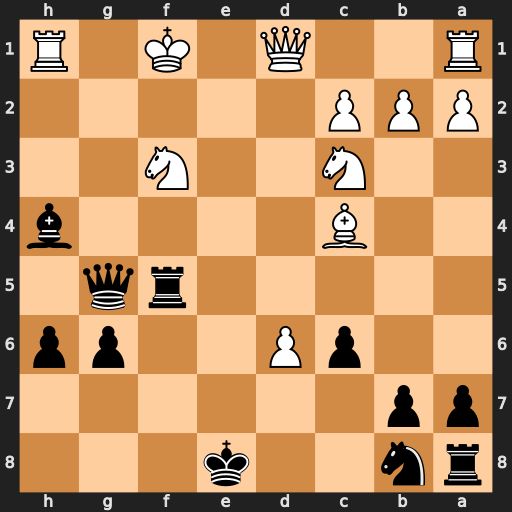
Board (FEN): rn2k3/pp6/2pP2pp/5rq1/2B4b/2N2N2/PPP5/R2Q1K1R
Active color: b
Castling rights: q
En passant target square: -
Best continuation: Qe3 Rh2 Rxf3+ Kg2 Rf2+ Kh1 Rxh2+